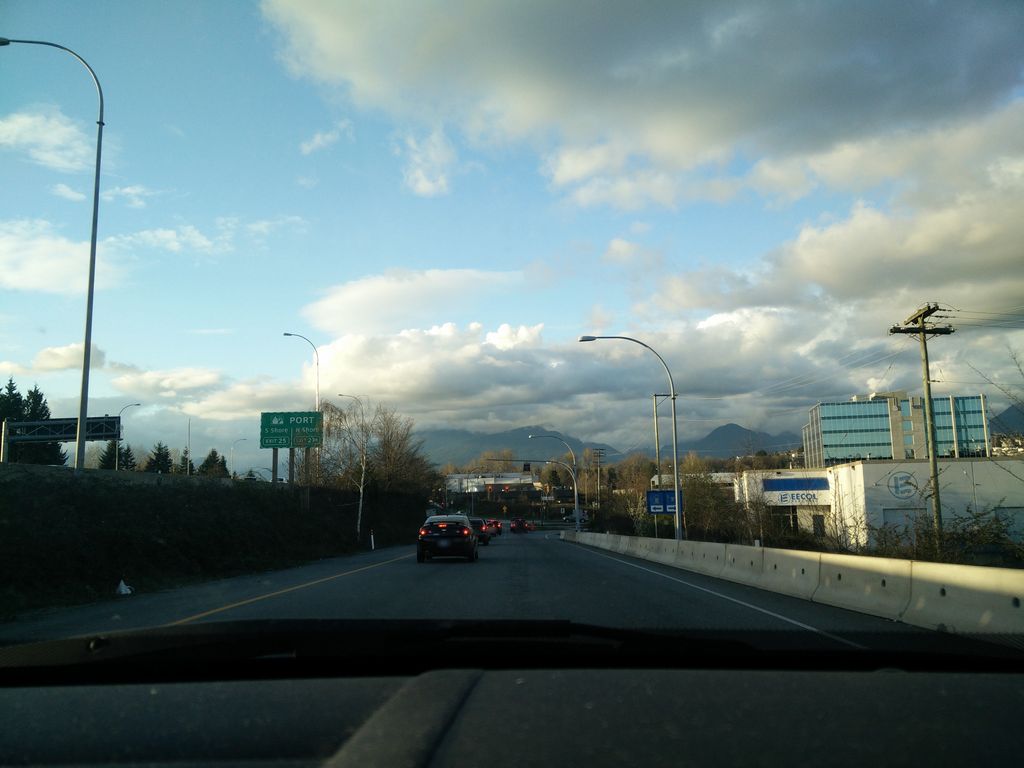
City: vancouver